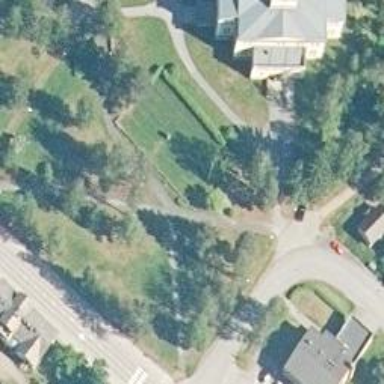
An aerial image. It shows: Cemetery.